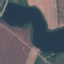
Label: River